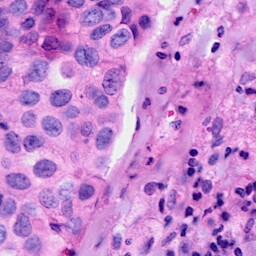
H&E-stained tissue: Breast